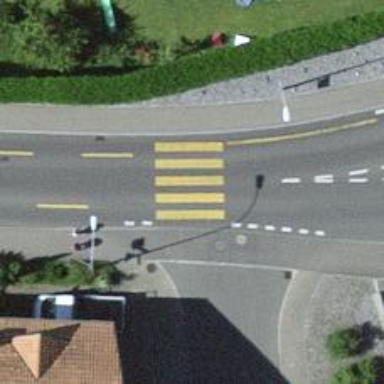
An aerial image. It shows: Pedestrian crossing with zebra markings on footway.